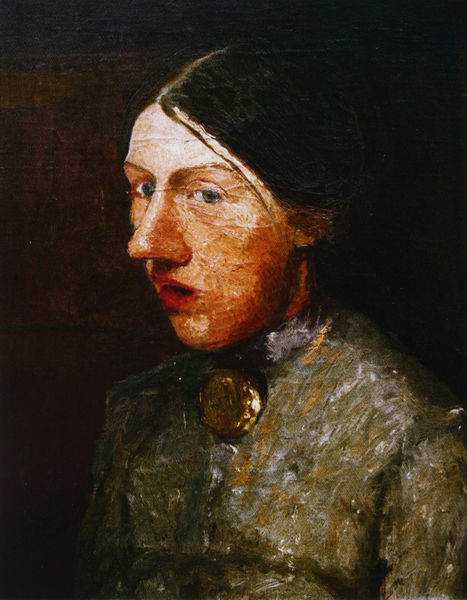
Titel: Bildnis einer jungen Frau
Künstler: Marie Bock
Schlagwörter: blau, dunkel, gemälde, schatten, grün, impressionismus, ocker, braun, busen, frau, frisur, grau, haar, hintergrund, kleid, licht, mund, nase, ohr, orange, schmuck, schwarz, stirn, blick, rot, beige, expressionismus, hochformat, malerei, alt, jung, wand, augen, bluse, entsetzen, falten, gesicht, inkarnat, kragen, trauer, bildnis, hals, portrait, porträt, öl, pastos, auge, gold, haare, realismus, augenbrauen, brosche, lippen, mittelscheitel, scheitel, rund, dutt, genrebild, kette, risse, oliv, ölgemälde, angst, duktus, falte, brauen, glanz, pupillen, rüschen, wange, augenbraue, lippenstift, messing, erschrecken, medaillon, inkarant, scharz, stirnfalten, leinwand, stirnfalte, strähne, staunen, öffnung, halbprofil, firnis, opfer, haarsträhne, geöffnet, offener mund, friesland, schreck, spachtel, dumm, bäurisch, lid, modersohn, große nase, mund geöffnet, irr, sträne, debil, pinocchio, dämlich, paula, rötung, verrückte, dämlicher blick, fettig, halplbprofil, irrer blick, mund offen, riesige nase